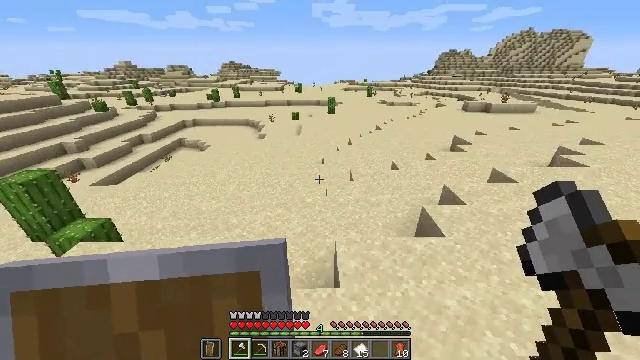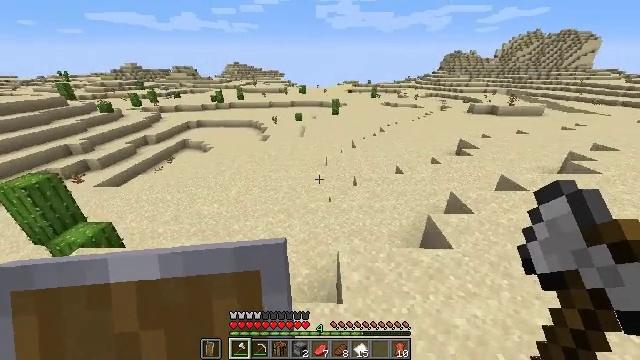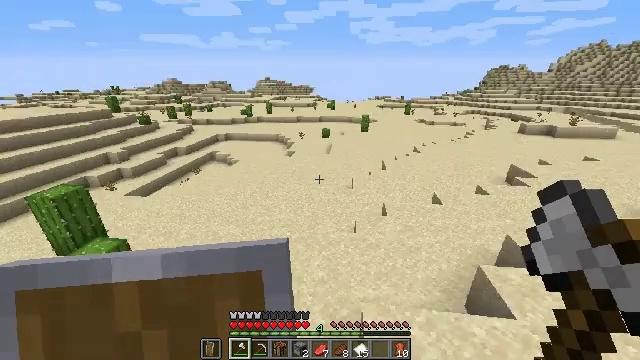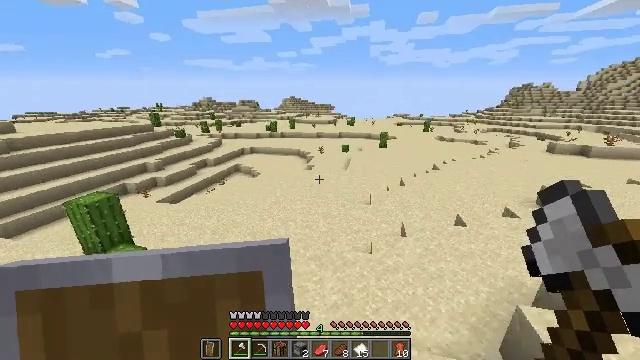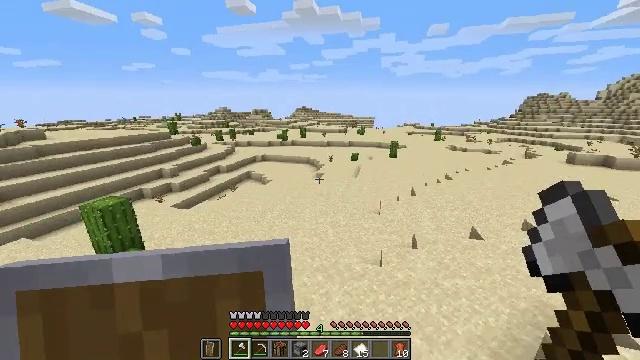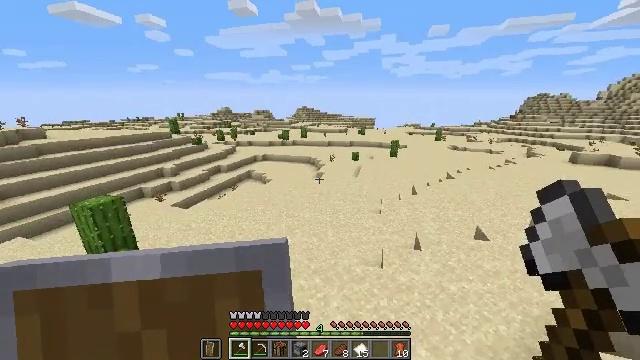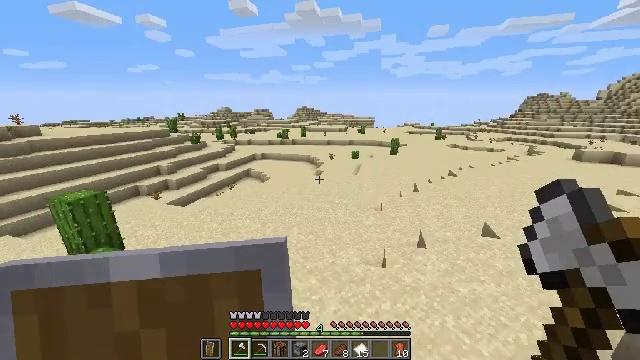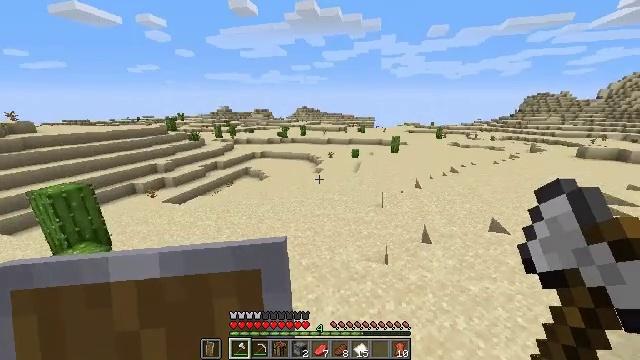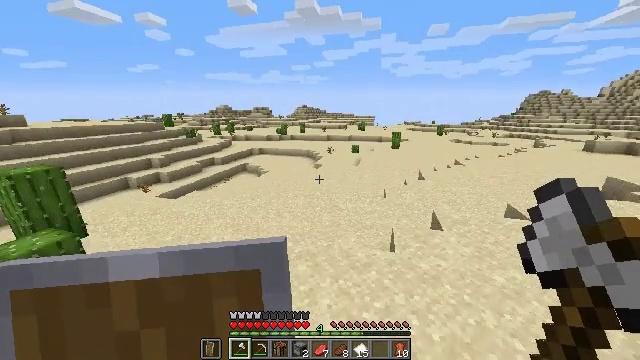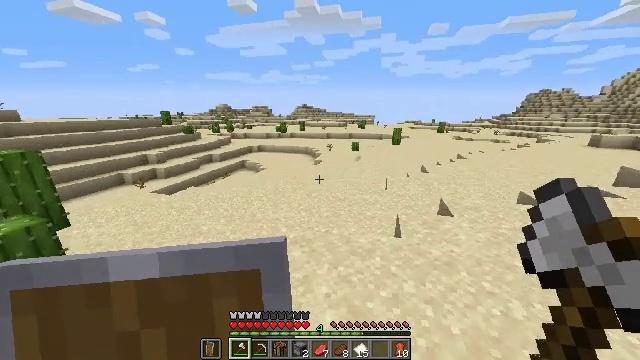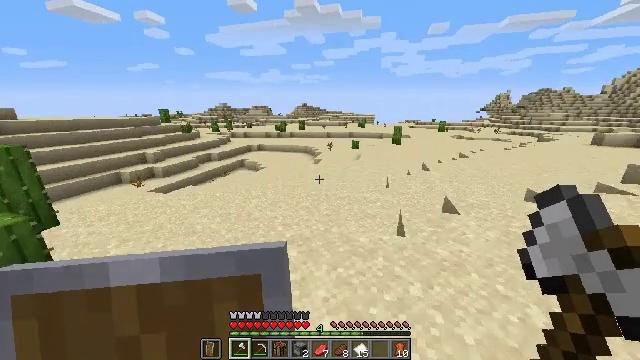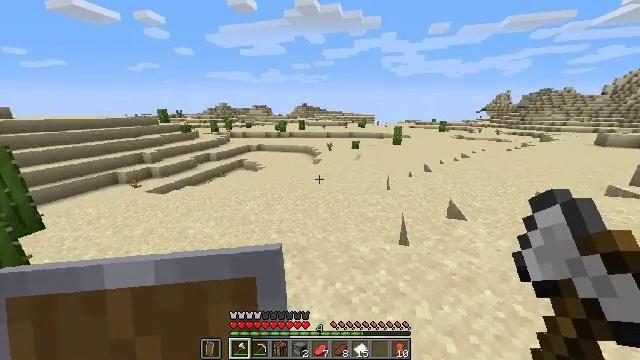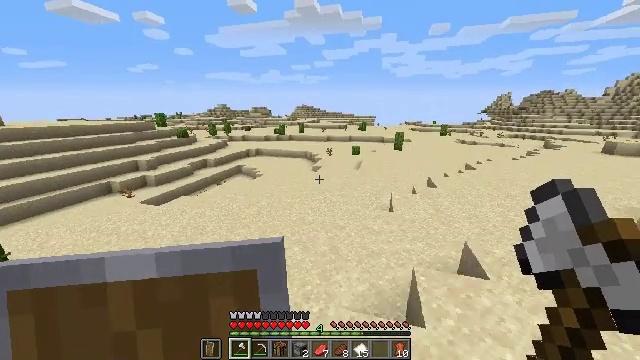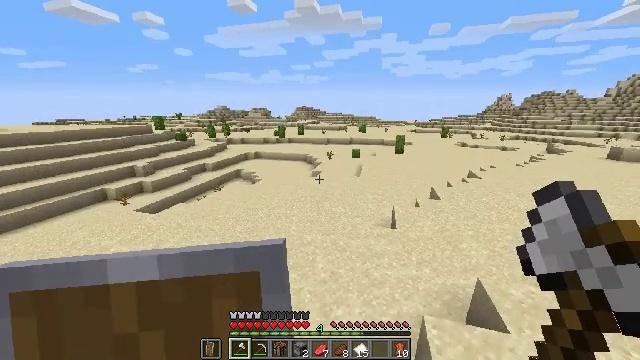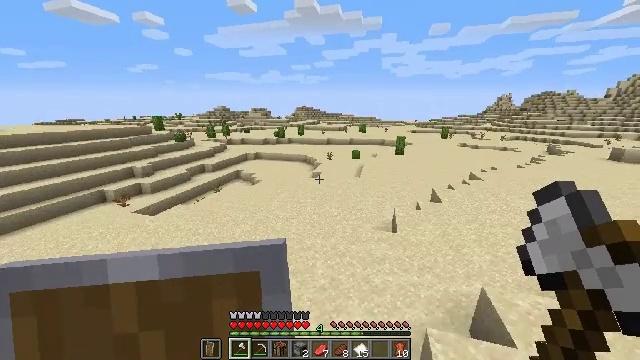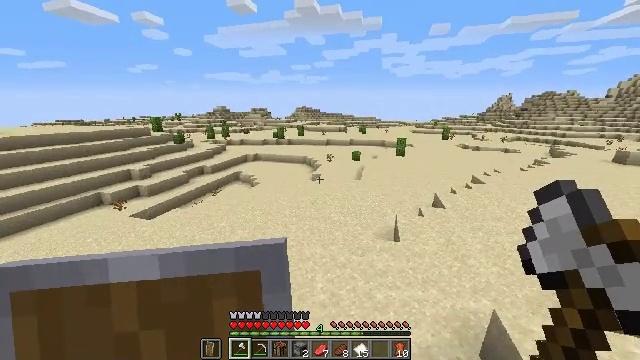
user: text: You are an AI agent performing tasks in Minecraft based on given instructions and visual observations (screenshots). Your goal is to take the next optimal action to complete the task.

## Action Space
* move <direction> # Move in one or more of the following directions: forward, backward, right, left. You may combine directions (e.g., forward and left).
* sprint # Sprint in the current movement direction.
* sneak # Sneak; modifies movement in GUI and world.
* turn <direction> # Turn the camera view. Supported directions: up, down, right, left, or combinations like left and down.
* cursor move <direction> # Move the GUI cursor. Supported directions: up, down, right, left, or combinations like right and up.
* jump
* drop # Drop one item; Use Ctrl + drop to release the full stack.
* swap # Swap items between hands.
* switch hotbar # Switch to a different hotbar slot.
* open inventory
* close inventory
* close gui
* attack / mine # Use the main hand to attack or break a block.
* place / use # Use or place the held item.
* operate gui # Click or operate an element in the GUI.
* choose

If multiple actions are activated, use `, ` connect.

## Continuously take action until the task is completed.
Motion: motion action
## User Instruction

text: Mine the dead bush in the desert.
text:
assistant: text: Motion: move forward, sprint, jump
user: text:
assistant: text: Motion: move forward, sprint, turn left and up, jump
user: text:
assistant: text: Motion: move forward, sprint, turn left and up, jump
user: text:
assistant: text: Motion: move forward, sprint, turn left and up, jump
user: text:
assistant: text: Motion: move forward, sprint, jump
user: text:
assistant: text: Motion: move forward, sprint, jump
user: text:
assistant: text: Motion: move forward, sprint, jump
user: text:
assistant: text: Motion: move forward, sprint, jump
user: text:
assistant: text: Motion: move forward, sprint, jump
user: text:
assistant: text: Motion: move forward, sprint, jump
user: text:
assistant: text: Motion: move forward, sprint, jump
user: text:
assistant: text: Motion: move forward, sprint, jump
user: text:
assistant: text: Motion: move forward, sprint, jump
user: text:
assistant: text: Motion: move forward, sprint, jump
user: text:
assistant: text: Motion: move forward, sprint, jump
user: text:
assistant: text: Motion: move forward, sprint, jump
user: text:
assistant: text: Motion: move forward, sprint, turn right, jump
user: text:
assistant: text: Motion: move forward, sprint, turn right, jump
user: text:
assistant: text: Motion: move forward, sprint, turn right and down, jump
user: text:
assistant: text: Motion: move forward, sprint, turn right and down, jump
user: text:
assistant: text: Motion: move forward, sprint, turn right, jump
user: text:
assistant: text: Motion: move forward, sprint, jump
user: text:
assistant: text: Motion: move forward, sprint, jump
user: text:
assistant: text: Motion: move forward, sprint, jump
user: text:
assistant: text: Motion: move forward, sprint, jump
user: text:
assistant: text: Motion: move forward, sprint, jump
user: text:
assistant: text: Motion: move forward, sprint, jump
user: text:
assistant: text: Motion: move forward, sprint, jump
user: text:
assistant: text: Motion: move forward, sprint, jump
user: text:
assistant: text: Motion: move forward, sprint, jump